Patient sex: F
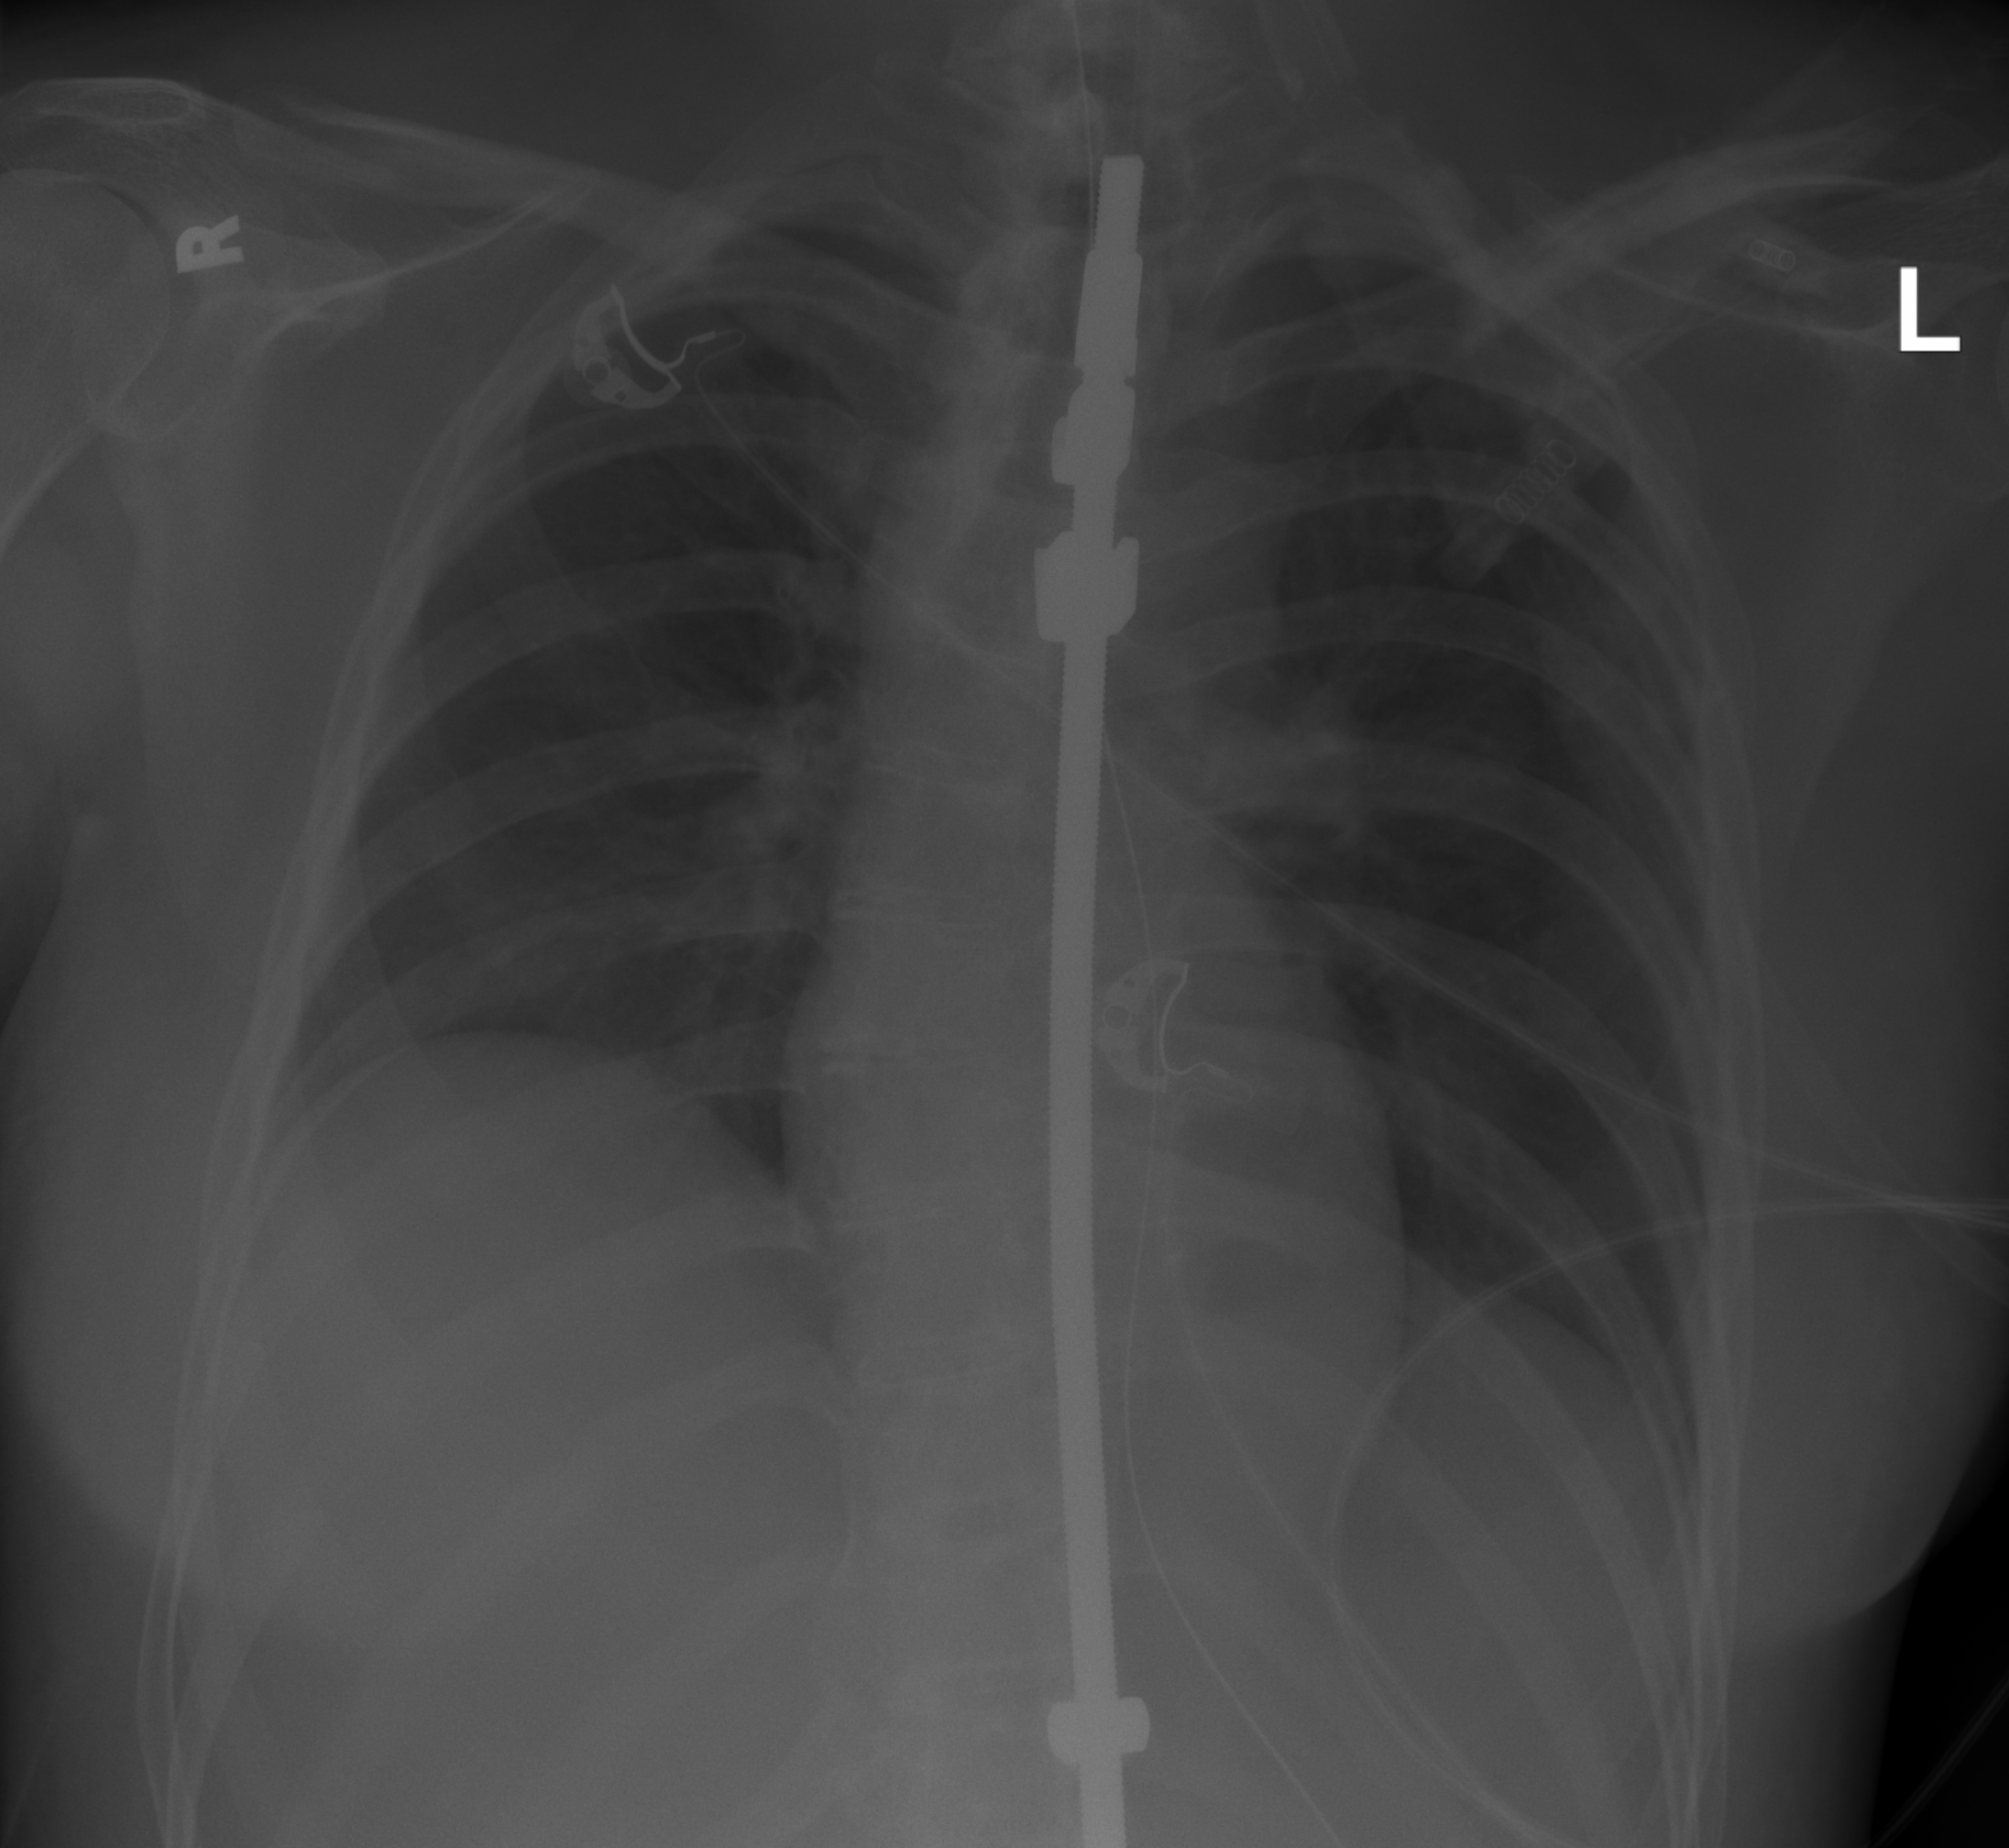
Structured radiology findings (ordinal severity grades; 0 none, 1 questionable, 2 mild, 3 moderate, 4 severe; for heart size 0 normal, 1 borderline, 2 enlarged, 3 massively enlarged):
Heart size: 0
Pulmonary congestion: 1
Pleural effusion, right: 0
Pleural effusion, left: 0
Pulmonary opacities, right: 0
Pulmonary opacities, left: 0
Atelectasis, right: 2
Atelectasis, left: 0